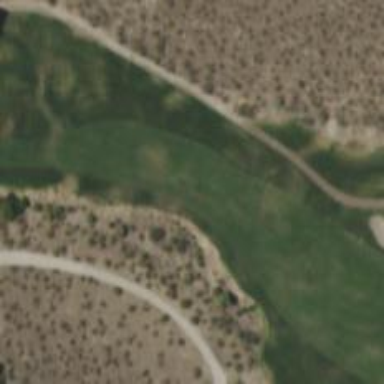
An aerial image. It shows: View of golf hole.